Question: I have a 'x,y' distribution of points for which I obtain the 'KDE' through <URL>:
'''
import numpy as np
from scipy import stats
# Obtain data from file.
data = np.loadtxt('data.dat', unpack=True)
m1, m2 = data[0], data[1]
xmin, xmax = min(m1), max(m1)
ymin, ymax = min(m2), max(m2)
# Perform a kernel density estimate (KDE) on the data
x, y = np.mgrid[xmin:xmax:100j, ymin:ymax:100j]
positions = np.vstack([x.ravel(), y.ravel()])
values = np.vstack([m1, m2])
kernel = stats.gaussian_kde(values)
f = np.reshape(kernel(positions).T, x.shape)
# Define the number that will determine the integration limits
x1, y1 = 2.5, 1.5
# Perform integration?
# Plot the results:
import matplotlib.pyplot as plt
# Set limits
plt.xlim(xmin,xmax)
plt.ylim(ymin,ymax)
# KDE density plot
plt.imshow(np.rot90(f), cmap=plt.cm.gist_earth_r, extent=[xmin, xmax, ymin, ymax])
# Draw contour lines
cset = plt.contour(x,y,f)
plt.clabel(cset, inline=1, fontsize=10)
plt.colorbar()
# Plot point
plt.scatter(x1, y1, c='r', s=35)
plt.show()
'''

The red point with coordinates '(x1, y1)' has (like every point in the 2D plot) an associated value given by 'f' (the kernel or 'KDE') between 0 and 0.42. Let's say that 'f(x1, y1) = 0.08'.
I need to integrate 'f' with integration limits in 'x' and 'y' given by those regions where 'f' evaluates to than 'f(x1, y1)', ie: 'f(x, y)<0.08'.
For what I've seen 'python' can perform integration of and one dimensional arrays through numerical integration, but I haven't seen anything that would let me perform a numerical integration on a 2D array (the 'f' kernel) Furthermore, I'm not sure how I would even recognize the regions given by that particular condition (ie: 'f(x, y)'less than a given value)
Can this be done at all?
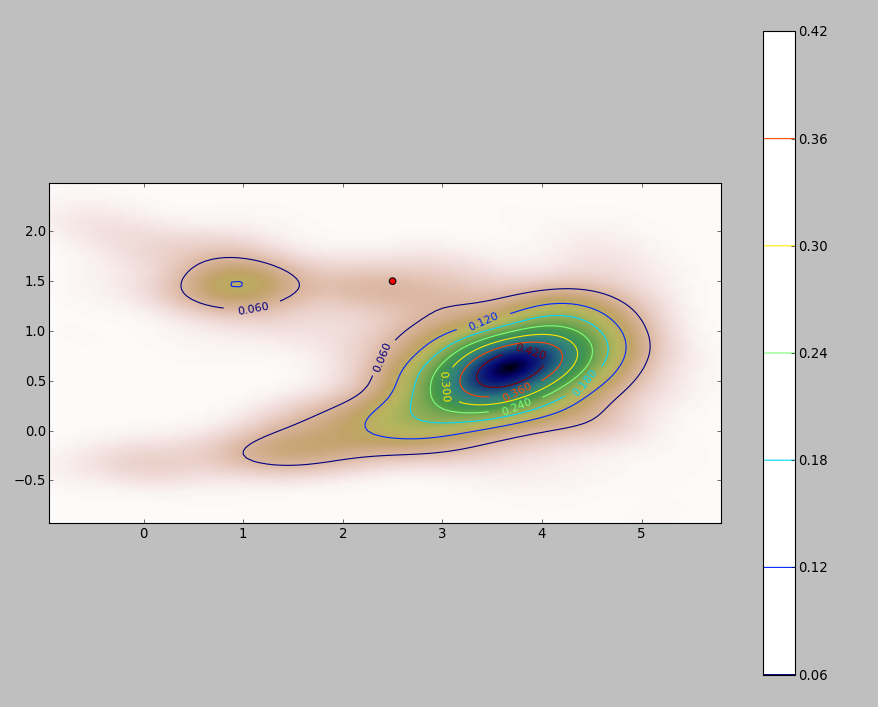
Answer: Here is a way to do it using monte carlo integration. It is a little slow, and there is randomness in the solution. The error is inversely proportional to the square root of the sample size, while the running time is directly proportional to the sample size (where sample size refers to the monte carlo sample (10000 in my example below), not the size of your data set). Here is some simple code using your 'kernel' object.
'''
#Compute the point below which to integrate
iso = kernel((x1,y1))
#Sample from your KDE distribution
sample = kernel.resample(size=10000)
#Filter the sample
insample = kernel(sample) < iso
#The integral you want is equivalent to the probability of drawing a point
#that gets through the filter
integral = insample.sum() / float(insample.shape[0])
print integral
'''
I get approximately 0.2 as the answer for your data set.